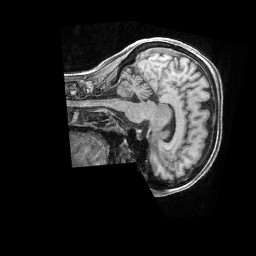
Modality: T1w
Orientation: sagittal
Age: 64
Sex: female
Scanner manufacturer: siemens
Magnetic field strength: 3 T
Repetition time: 2.4 s
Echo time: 0.00228 s